Question: Please look at this jsfiddle: <URL>
How could I center the left column text to be centered like this:

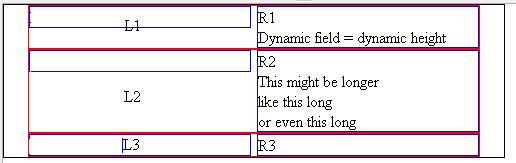
Answer: You would like to use 'text-align: center' and 'vertical-align: middle' css properties.
See <URL>